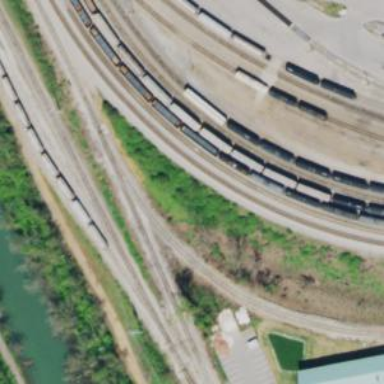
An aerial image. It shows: Railway yard.